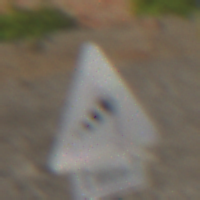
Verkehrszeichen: SeitenwindVonRechts
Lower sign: LaengeEinerStrecke1
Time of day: MorningAfternoon
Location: Outdoor (Suburban)
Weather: PartlyCloudy
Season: NotSpecified
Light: Natural